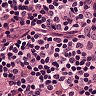
Metastatic tissue present: no